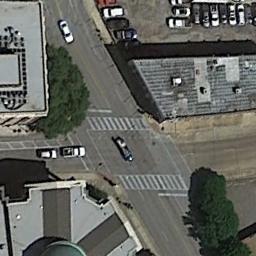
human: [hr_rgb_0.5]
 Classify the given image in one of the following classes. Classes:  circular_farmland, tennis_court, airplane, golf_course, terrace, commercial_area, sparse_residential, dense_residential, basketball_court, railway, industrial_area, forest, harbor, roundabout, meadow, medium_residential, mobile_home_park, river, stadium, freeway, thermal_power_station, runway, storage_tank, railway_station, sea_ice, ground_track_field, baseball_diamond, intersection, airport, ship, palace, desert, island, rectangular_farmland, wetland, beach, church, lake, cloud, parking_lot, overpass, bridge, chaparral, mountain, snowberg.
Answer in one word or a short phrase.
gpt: intersection